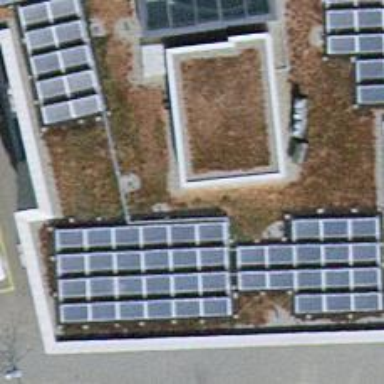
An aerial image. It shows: Solar power generator with photovoltaic panels.